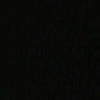
Label: space